Question: Anyone know how I might create a script to assign a group of extensions to the framework aspnet_isapi.dll file? I have to do about 20 to each website (about 40 sites) and it is incredibly tedious to do it through the IIS Manager interface.
Thanx.
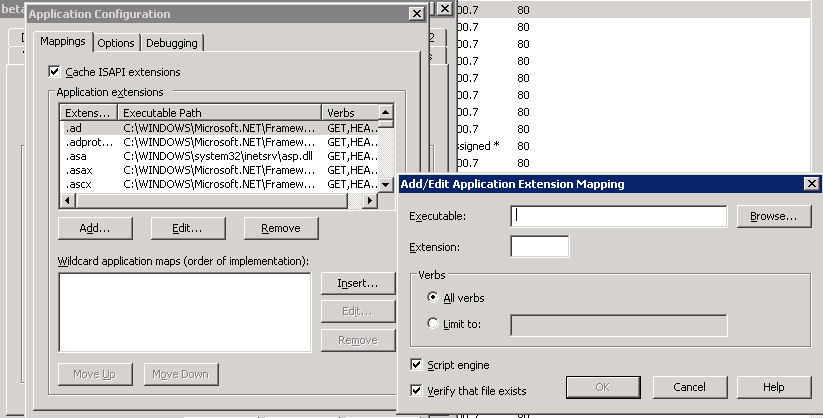
Answer: Try this VBScript...I think it will do what you need. Just save it in a .vbs file (change the arrays at the beginning for your websites and extensions) and from a CommandPrompt in the System32 folder run "cscript yourfile.vbs".
Hope it helps (and works :) ) I have IIS7 so couldn't fully test in IIS6. Let me know if you run into problems and I'll try to tweak it.
Oh and Thanks to @Cheeso for some code I "borrowed" from his self-answered <URL>.
'''
Dim arrExtensions(2)
arrExtensions(0) = ".tst1"
arrExtensions(1) = ".tst2"
arrExtensions(2) = ".tst3"
Dim arrSites(1)
arrSites(0) = "Default Web Site"
arrSites(1) = "Test"
Dim iis
iis = GetObject("winmgmts://localhost/root/MicrosoftIISv2")
For s = 0 To ubound(arrSites)
' Get the settings for this web site '
iisSettings = iis.ExecQuery("SELECT * FROM IIsWebServerSetting WHERE ServerComment = '" & arrSites(s) & "'")
For e = 0 To ubound(arrExtensions)
ReDim newMaps(0)
' two passes '
For t = 0 To 1
Dim c
c = 0
For Each item In iisSettings
' in pass 1, count them. '
' in pass 2, copy them. '
For i = 0 To Ubound(item.ScriptMaps)
If UCase(item.ScriptMaps(i).Extensions) <> ucase(arrExtensions(e)) Then
If t = 1 Then
newMaps(c) = item.ScriptMaps(i)
End If
c = c + 1
End If
Next
If t = 0 Then
ReDim Preserve newMaps(c)
Else
newMaps(c) = iis.get("ScriptMap").SpawnInstance_()
newMaps(c).Extensions = arrExtensions(e)
newMaps(c).ScriptProcessor = "%Windir%\Microsoft.NET\Framework2.0.50727spnet_isapi.dll"
newMaps(c).Flags = "1"
newMaps(c).IncludedVerbs = "ALL"
item.ScriptMaps = newMaps
item.Put_()
End If
Next
Next
Next
Next
iisSettings = Nothing
iis = Nothing
'''